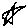
Label: star